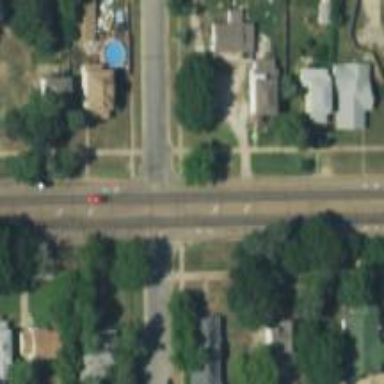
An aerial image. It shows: Primary road with asphalt surface.